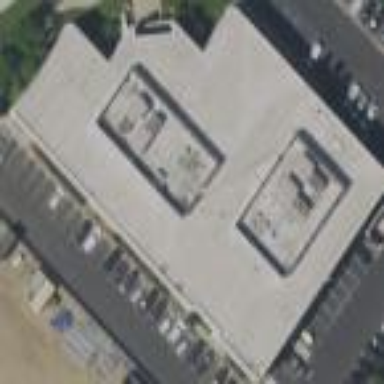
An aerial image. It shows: Commercial building.